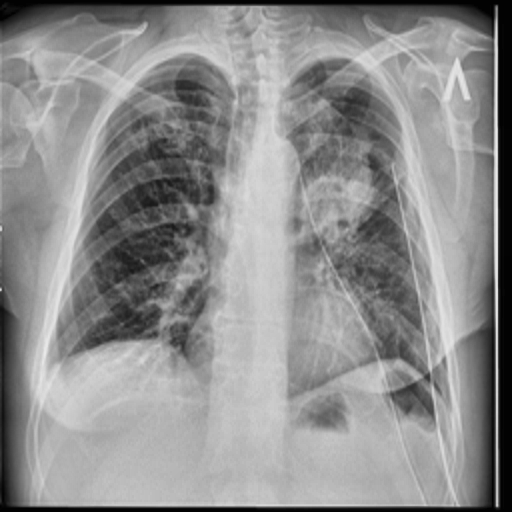
Finding: TUBERCULOSIS